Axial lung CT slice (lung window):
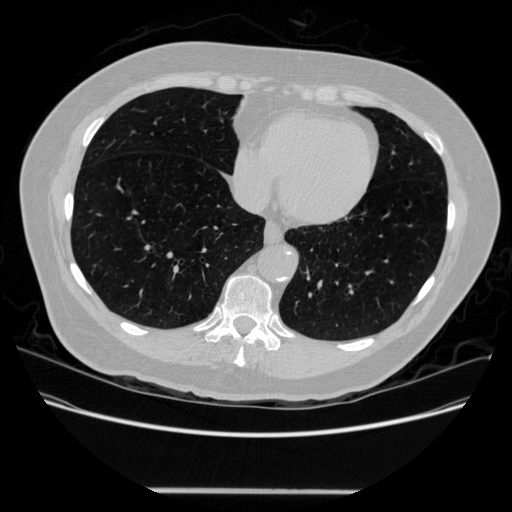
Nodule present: no